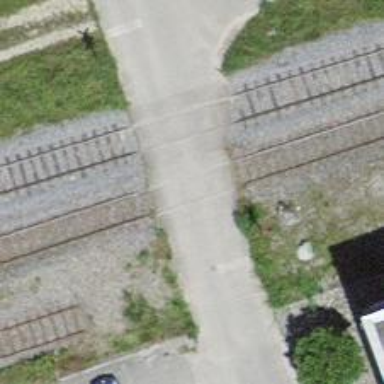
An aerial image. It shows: Level crossing along the railway.